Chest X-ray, AP view. Patient: 32 years old, sex F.
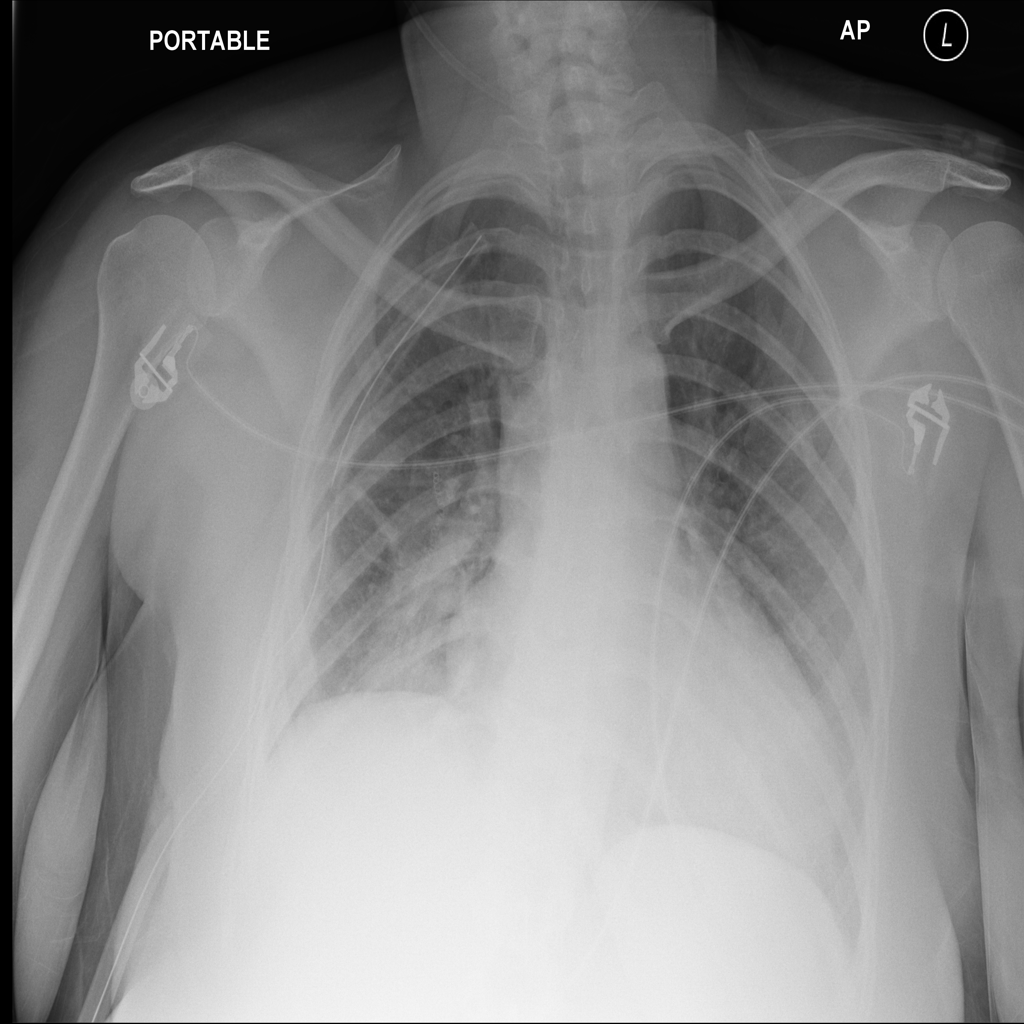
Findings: No Finding